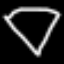
Label: diamond